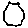
Label: hexagon